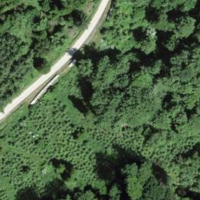
EUNIS habitat code: 41
Species observed at this site:
Tussilago farfara